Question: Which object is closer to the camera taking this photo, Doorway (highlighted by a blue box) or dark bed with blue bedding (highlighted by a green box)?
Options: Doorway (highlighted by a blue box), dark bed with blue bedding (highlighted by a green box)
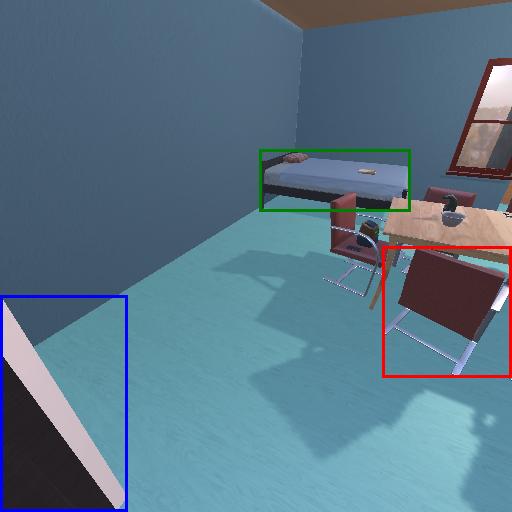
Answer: Doorway (highlighted by a blue box)